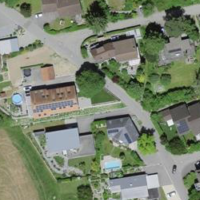
EUNIS habitat code: 54
Species observed at this site:
Carpinus betulus
Cornus sanguinea